Question: I am rendering a table thanks to jQuery datatable plugin .
When you allow sorting on a column , column is sorted if you click on title text or on arrow just near:

Do you know how to disable sorting for click on text but let sorting for click on arrows?
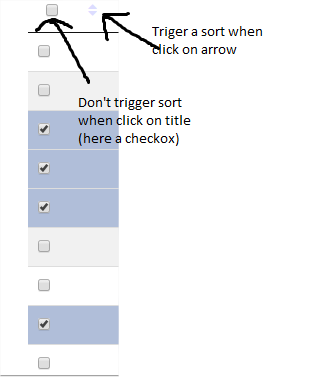
Answer: I had the same problem and I solve it this way (found the solution here: <URL>:
If you supose the checkbox has the ID #chkbx, this code should work:
'''
$('#chkbx').click(function(event){
//Your code here
event.stopPropagation();
});
'''
With the event.stopPropagation() prevent the sorting of the column.